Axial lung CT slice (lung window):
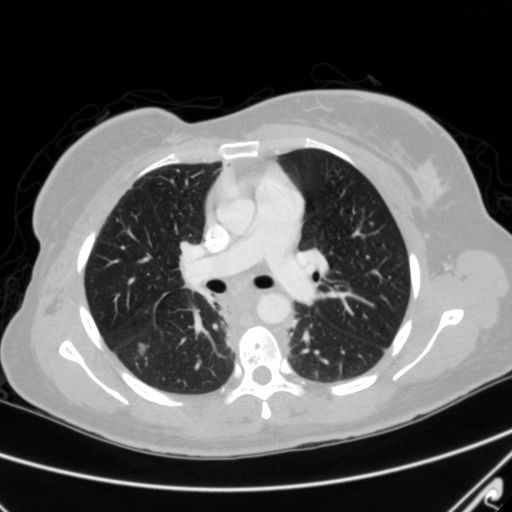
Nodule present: yes
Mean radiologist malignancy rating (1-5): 3.4